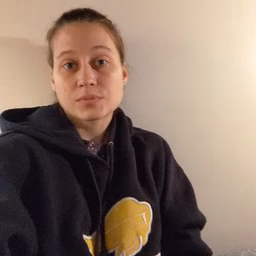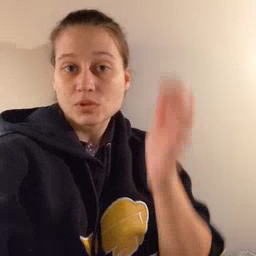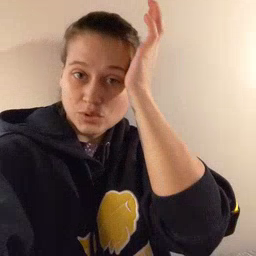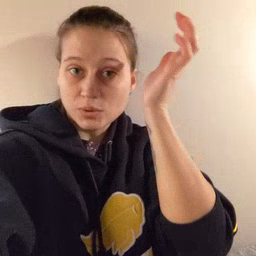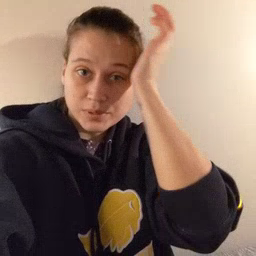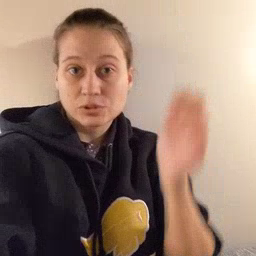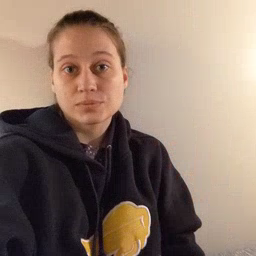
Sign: garbage